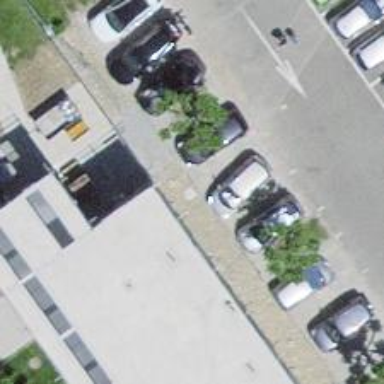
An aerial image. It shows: Charging station.